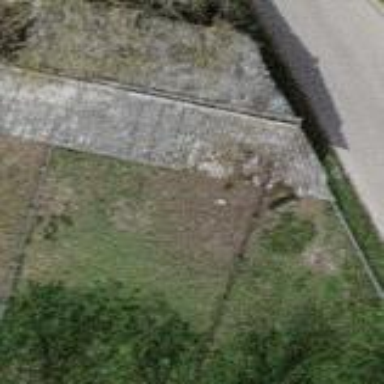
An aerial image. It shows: Shed.